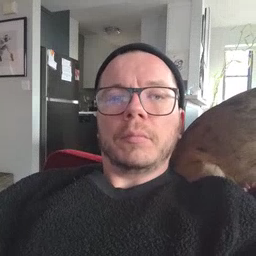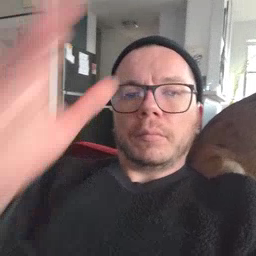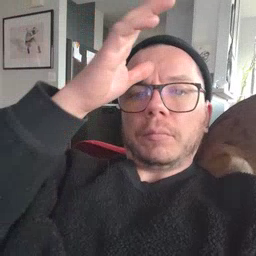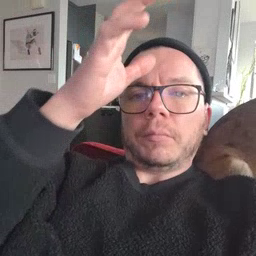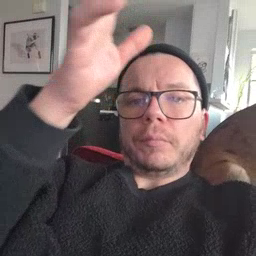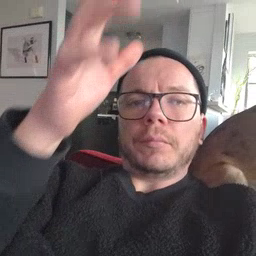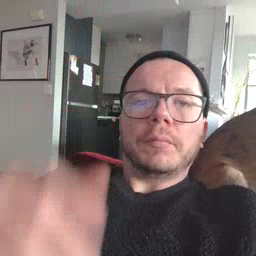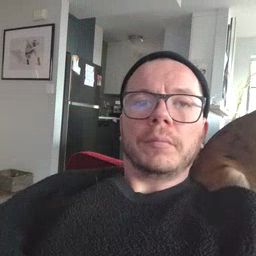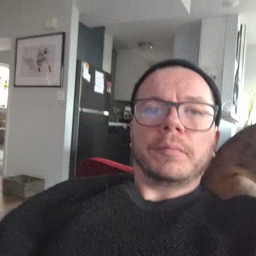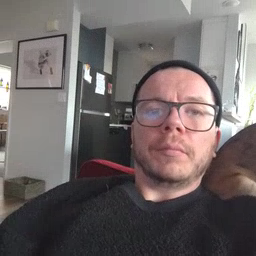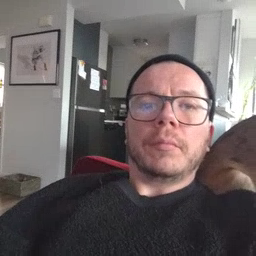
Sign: grandpa